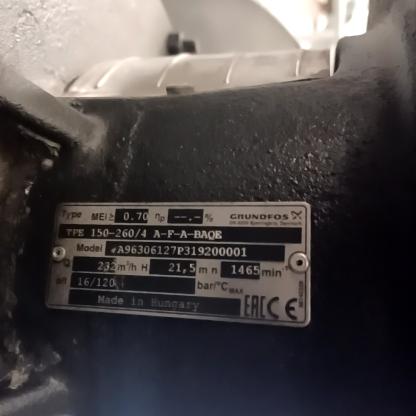
Klasa: tabliczka-znamionowa